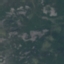
Land use / land cover class: HerbaceousVegetation